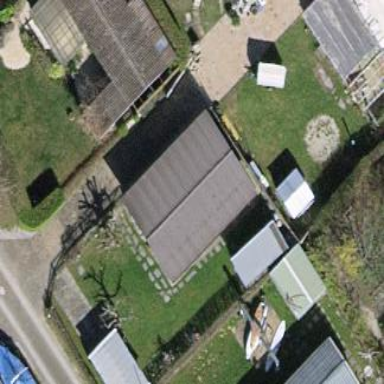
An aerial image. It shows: Static caravan building.